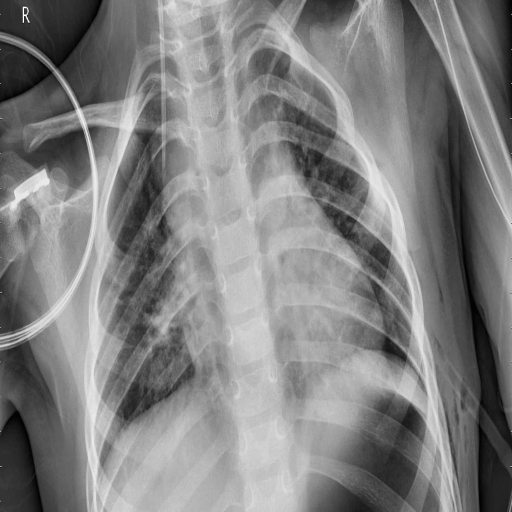
Finding: PNEUMONIA